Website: apple
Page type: customer-info-address
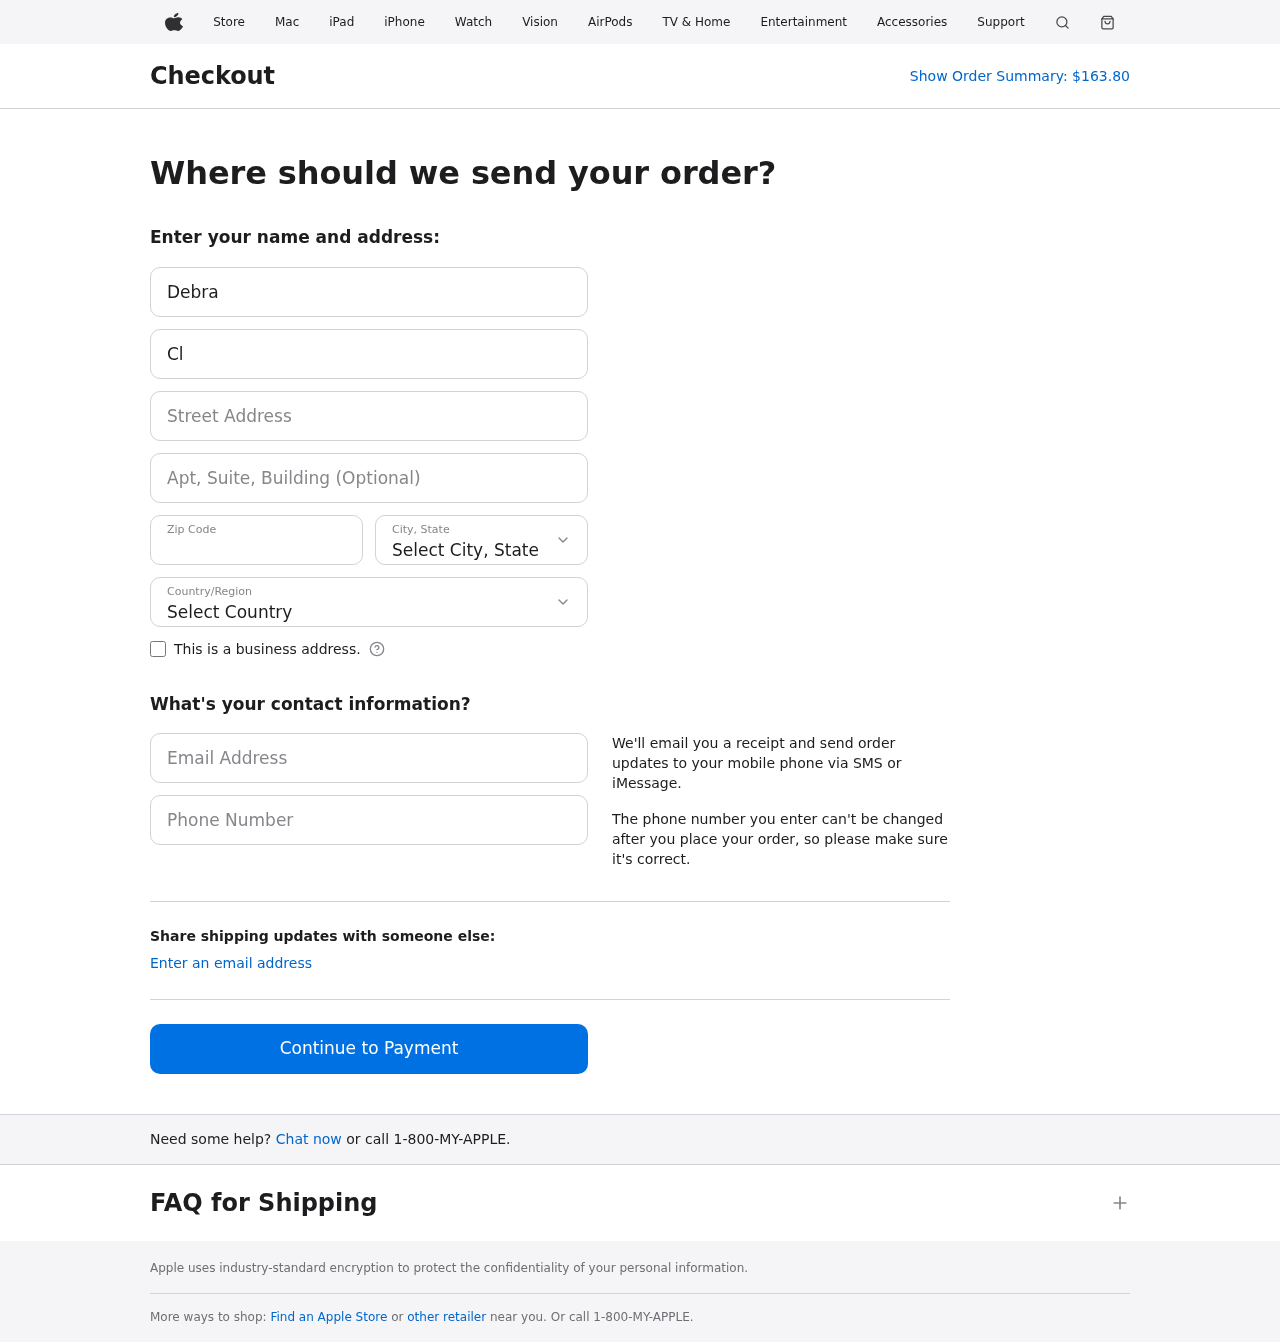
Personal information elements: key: PII_CITY_STATE
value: West Valerieton, SD
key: PII_COUNTRY
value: United States
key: PII_EMAIL
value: dclark@yahoo.com
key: PII_FIRSTNAME
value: Debra
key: PII_LASTNAME
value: Clark
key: PII_PHONE
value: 7015653309
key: PII_POSTCODE
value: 63445
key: PII_STREET
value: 03297 Patterson Branch Apt. 984
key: PII_STREET2
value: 8674 Hannah Square Suite 941
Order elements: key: ORDER_TOTAL
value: $163.80